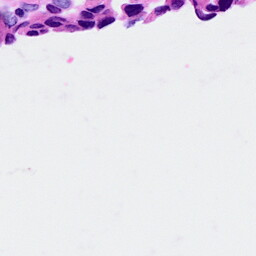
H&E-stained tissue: Breast